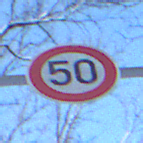
Verkehrszeichen: Geschwindigkeit50
Umgebung: Outdoor, Nature
Tageszeit: MorningAfternoon
Wetter: Clear
Licht: Natural
Jahreszeit: Winter
Kontrast: LowContrast